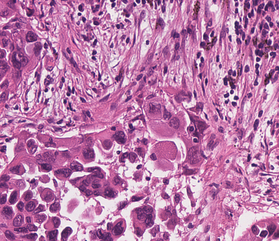
Tumor epithelial tissue: yes
Tumor-associated stroma tissue: yes
Normal tissue: no